Brain MRI, t2w sequence, axial 2D slice.
Patient: age 44, sex M, weight 78 kg, height 1.76 m
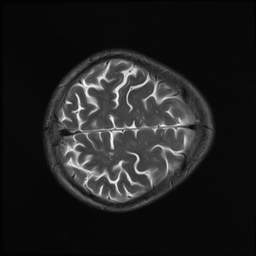